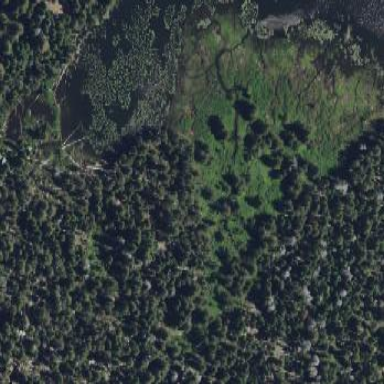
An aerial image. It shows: Wet meadow with wooded vegetation.